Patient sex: M
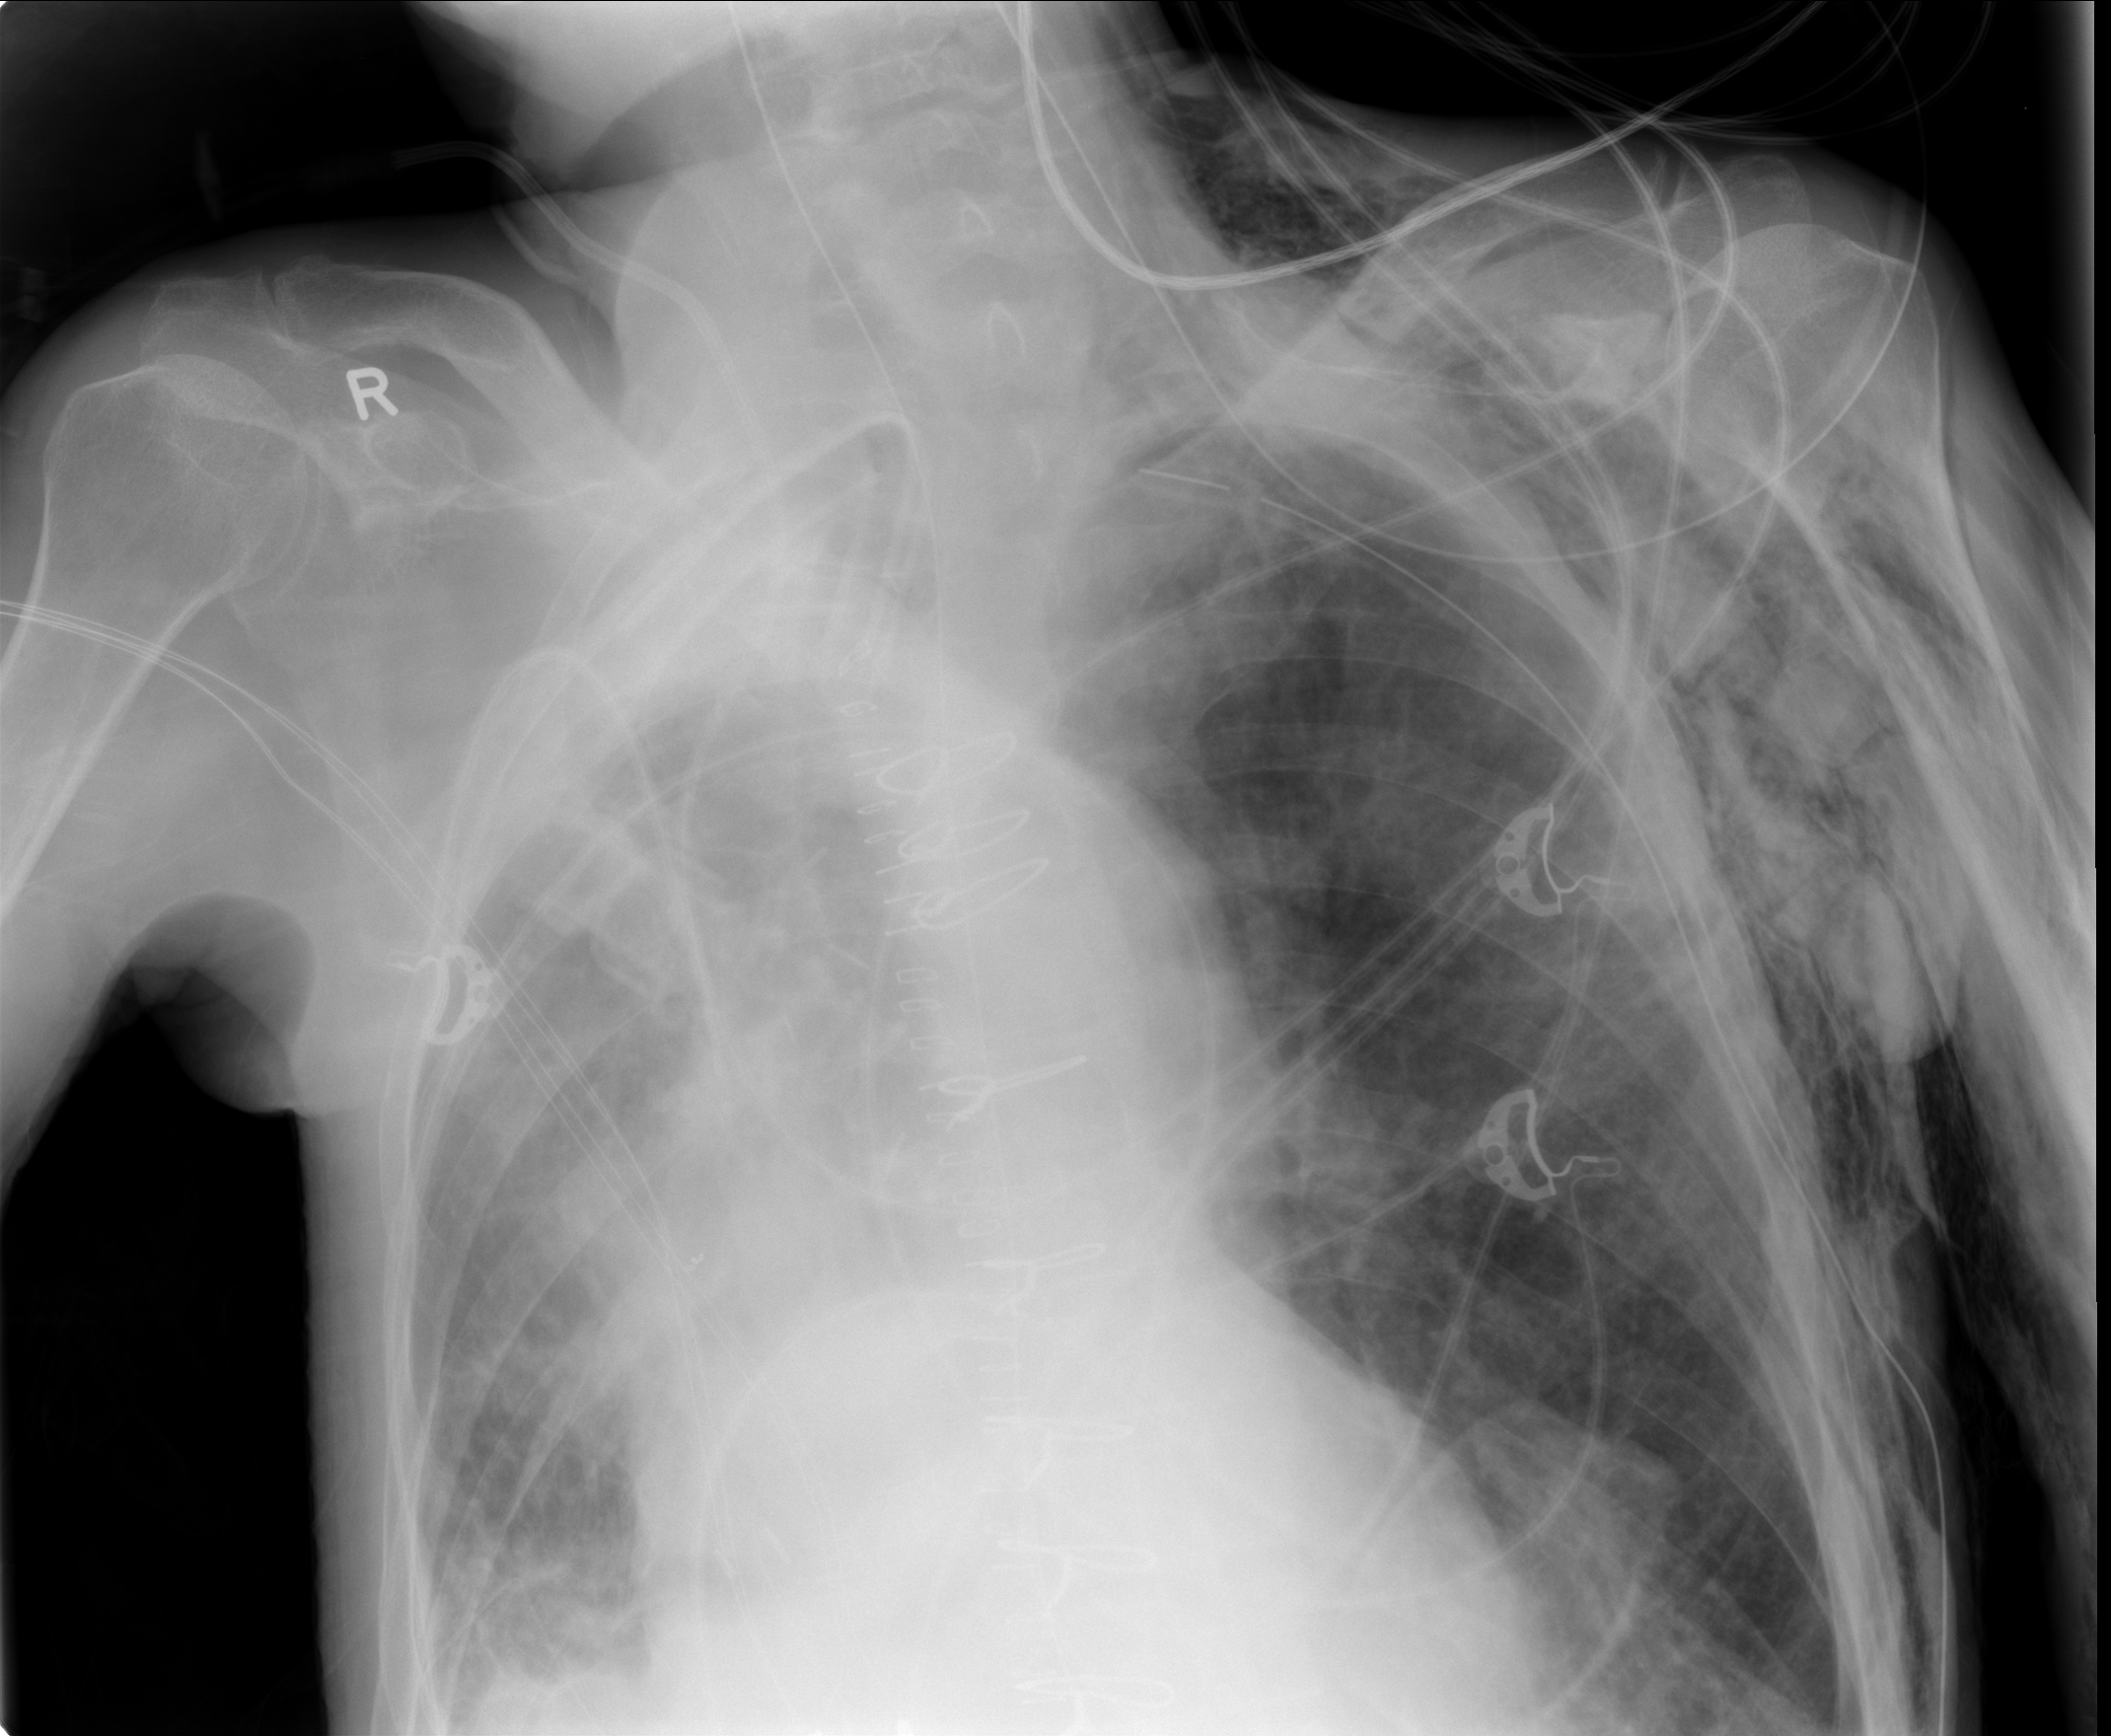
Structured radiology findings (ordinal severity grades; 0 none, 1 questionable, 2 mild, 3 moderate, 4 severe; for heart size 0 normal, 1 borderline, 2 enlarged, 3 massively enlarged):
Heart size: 1
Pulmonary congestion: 2
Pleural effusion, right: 3
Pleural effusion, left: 2
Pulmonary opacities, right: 2
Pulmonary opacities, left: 3
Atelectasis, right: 3
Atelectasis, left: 2